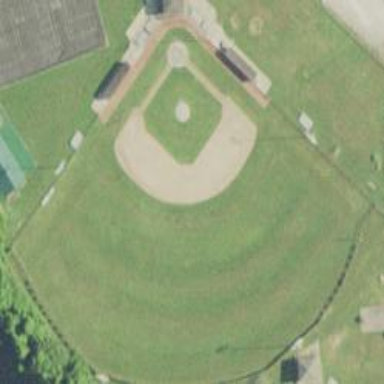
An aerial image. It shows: Baseball pitch for leisure land activities.